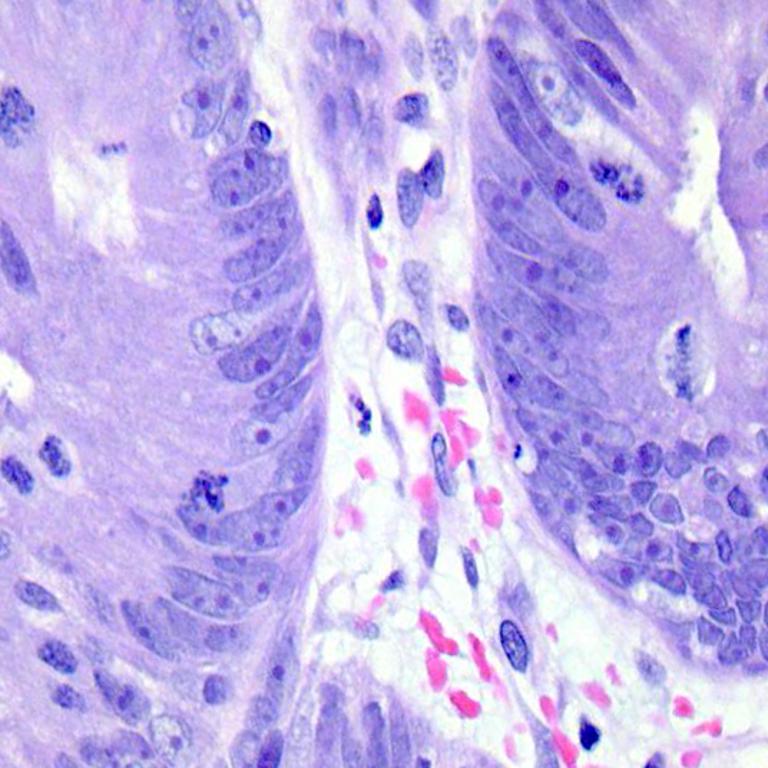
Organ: colon
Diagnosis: adenocarcinomas